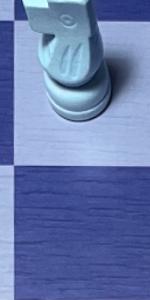
Label: Empty